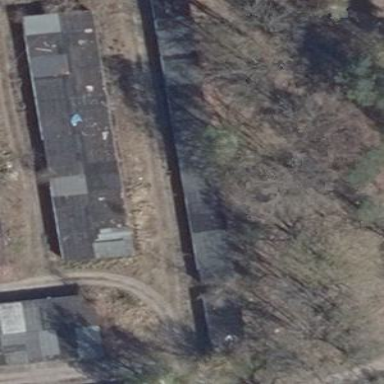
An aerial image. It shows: Group of garages.